Milling tool wear sample.
Tool blade image: 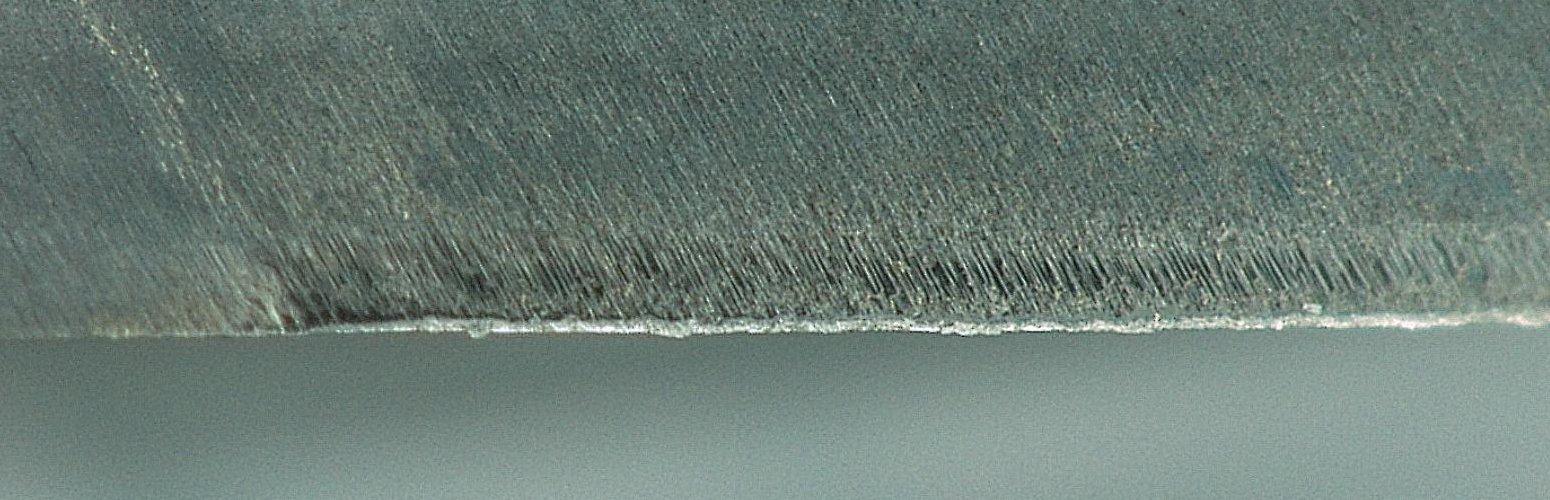
Chip image: 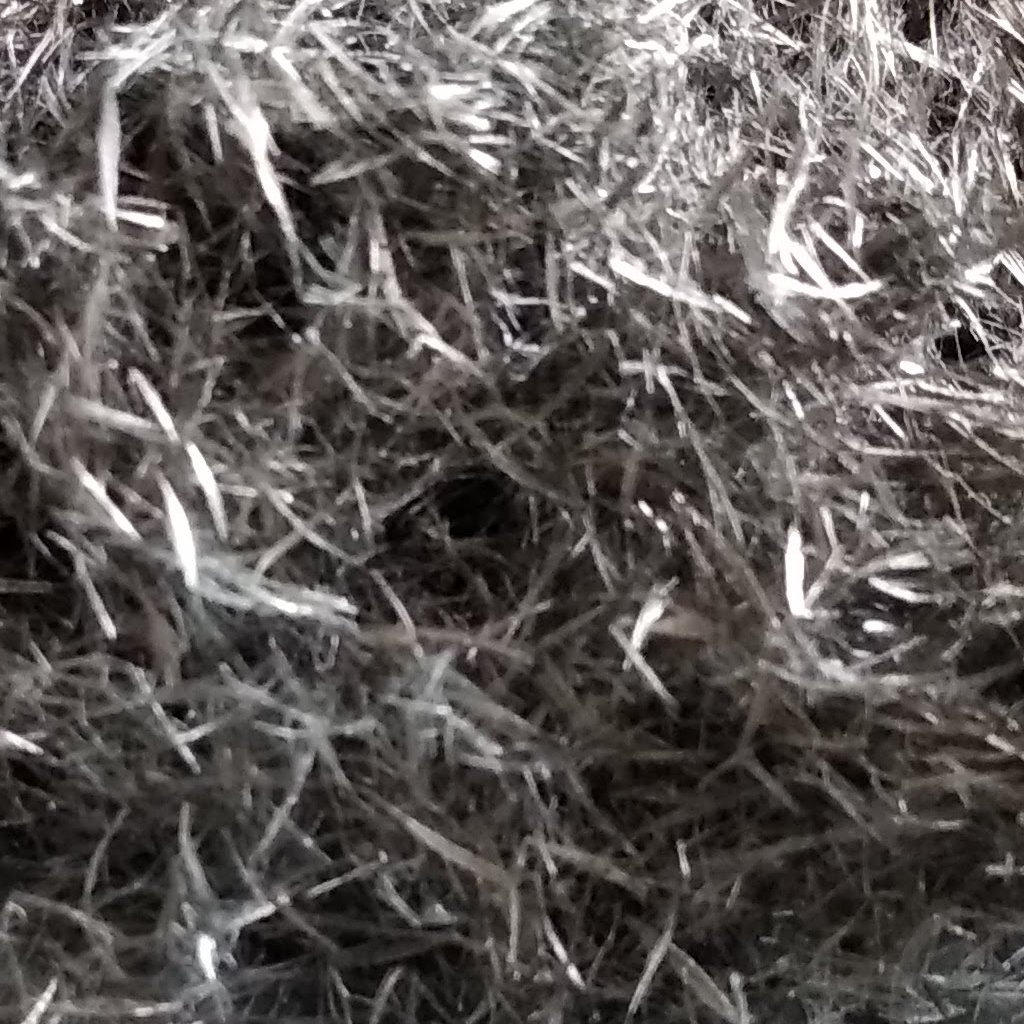
Workpiece image: 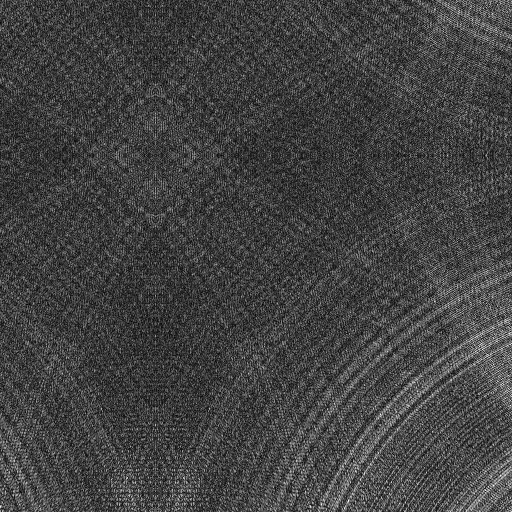
Tool wear state: sharp
Gaps: 7.25
Flank wear: 58.57
Overhang: 8.11
Force-signal Mel-spectrograms (X, Y, Z axes): 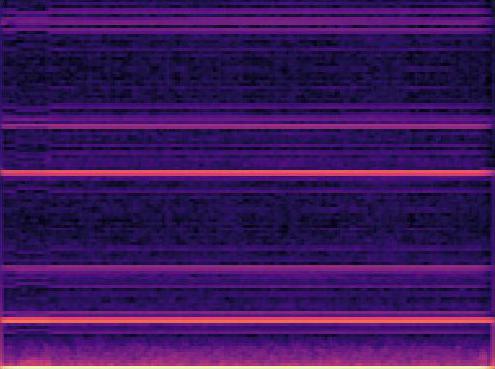 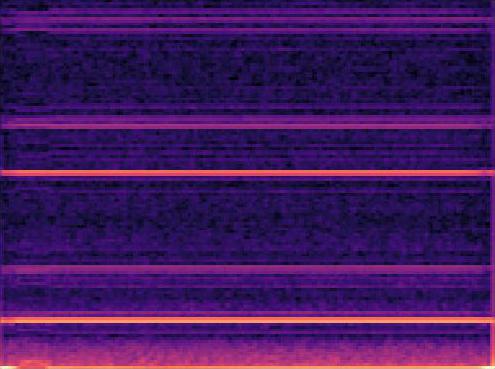 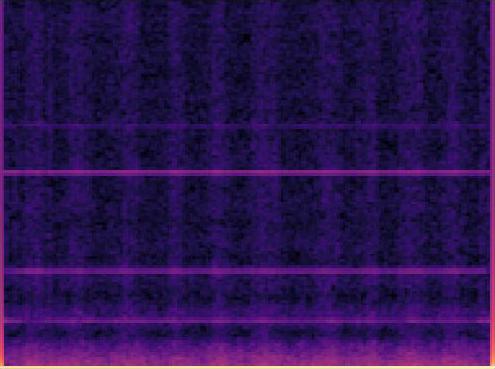
Force-signal scalograms (X, Y, Z axes): 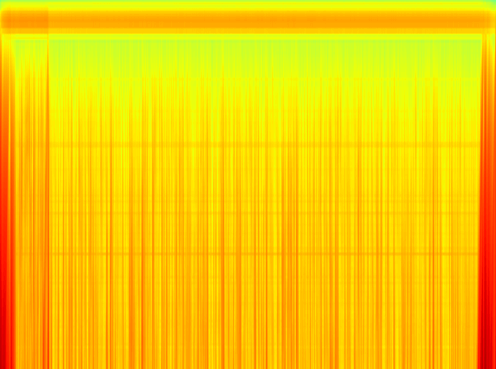 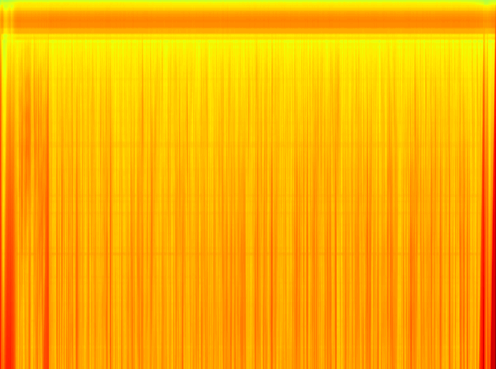 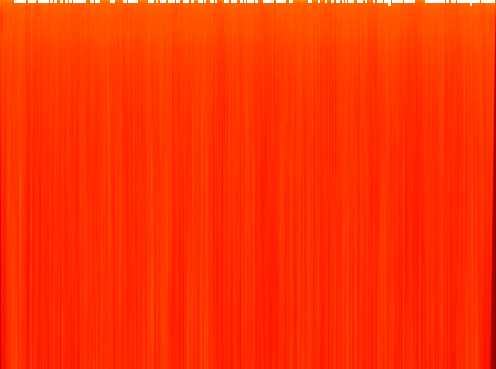
Force phase: initial_break_in_wear